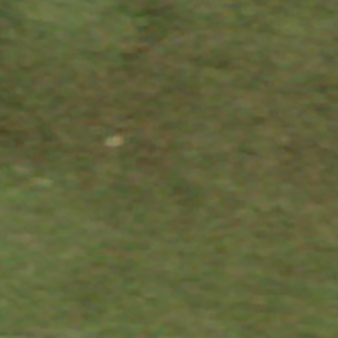
Label: other